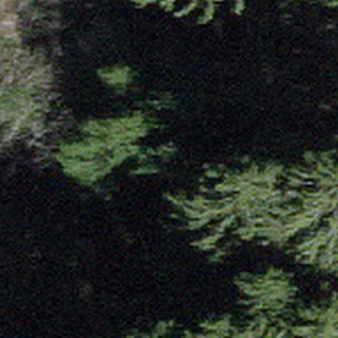
Label: other